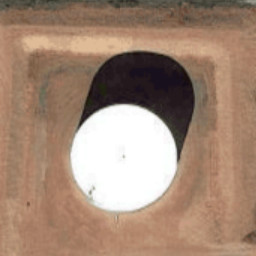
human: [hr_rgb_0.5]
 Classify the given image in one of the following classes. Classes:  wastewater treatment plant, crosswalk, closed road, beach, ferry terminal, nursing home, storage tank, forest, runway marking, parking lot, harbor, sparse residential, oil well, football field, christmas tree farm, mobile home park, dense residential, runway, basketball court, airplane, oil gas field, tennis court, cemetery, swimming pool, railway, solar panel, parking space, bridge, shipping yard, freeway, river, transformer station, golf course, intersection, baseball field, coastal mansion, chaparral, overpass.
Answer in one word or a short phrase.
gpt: storage tank